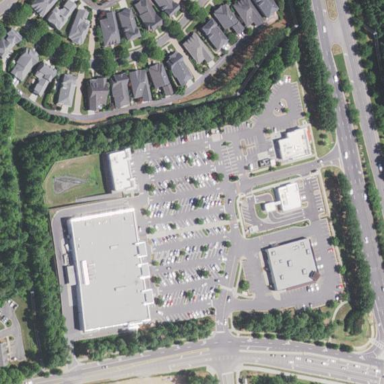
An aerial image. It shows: Retail area.